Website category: jobs
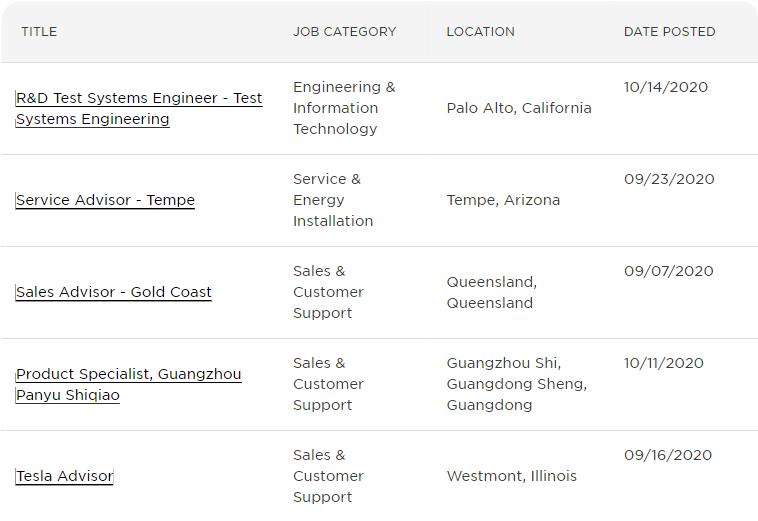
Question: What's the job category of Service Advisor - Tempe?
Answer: Service & Energy Installation

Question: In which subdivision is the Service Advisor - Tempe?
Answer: Service & Energy Installation

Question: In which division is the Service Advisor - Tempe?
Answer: Service & Energy Installation

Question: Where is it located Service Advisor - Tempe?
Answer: Service & Energy Installation

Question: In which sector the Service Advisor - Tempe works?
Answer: Service & Energy Installation

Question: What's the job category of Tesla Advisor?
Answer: Sales & Customer Support

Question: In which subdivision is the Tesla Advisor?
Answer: Sales & Customer Support

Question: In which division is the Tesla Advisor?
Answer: Sales & Customer Support

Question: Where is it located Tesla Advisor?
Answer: Sales & Customer Support

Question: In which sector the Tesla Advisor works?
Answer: Sales & Customer Support

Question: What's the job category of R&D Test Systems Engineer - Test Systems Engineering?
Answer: Engineering & Information Technology

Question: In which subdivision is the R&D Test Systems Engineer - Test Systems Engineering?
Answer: Engineering & Information Technology

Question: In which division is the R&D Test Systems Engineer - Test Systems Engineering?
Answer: Engineering & Information Technology

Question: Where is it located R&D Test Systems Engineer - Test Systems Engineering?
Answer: Engineering & Information Technology

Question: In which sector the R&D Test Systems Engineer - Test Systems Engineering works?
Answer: Engineering & Information Technology

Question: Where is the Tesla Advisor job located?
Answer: Westmont, Illinois

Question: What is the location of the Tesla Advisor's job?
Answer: Westmont, Illinois

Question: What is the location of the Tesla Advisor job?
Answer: Westmont, Illinois

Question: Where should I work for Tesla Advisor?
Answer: Westmont, Illinois

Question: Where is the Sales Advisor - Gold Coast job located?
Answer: Queensland, Queensland

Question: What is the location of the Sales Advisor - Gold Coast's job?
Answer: Queensland, Queensland

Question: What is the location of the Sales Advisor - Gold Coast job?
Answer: Queensland, Queensland

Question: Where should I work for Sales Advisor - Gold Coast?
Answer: Queensland, Queensland

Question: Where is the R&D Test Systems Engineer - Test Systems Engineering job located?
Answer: Palo Alto, California

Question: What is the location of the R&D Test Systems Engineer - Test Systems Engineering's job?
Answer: Palo Alto, California

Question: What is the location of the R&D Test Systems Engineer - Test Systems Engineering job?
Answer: Palo Alto, California

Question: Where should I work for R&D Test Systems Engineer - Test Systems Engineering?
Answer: Palo Alto, California

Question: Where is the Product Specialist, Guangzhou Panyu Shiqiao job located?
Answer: Guangzhou Shi, Guangdong Sheng, Guangdong

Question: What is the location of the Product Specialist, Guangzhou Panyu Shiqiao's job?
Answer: Guangzhou Shi, Guangdong Sheng, Guangdong

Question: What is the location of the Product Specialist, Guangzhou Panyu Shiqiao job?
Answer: Guangzhou Shi, Guangdong Sheng, Guangdong

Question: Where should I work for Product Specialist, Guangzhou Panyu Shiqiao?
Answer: Guangzhou Shi, Guangdong Sheng, Guangdong

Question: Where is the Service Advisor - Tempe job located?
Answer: Tempe, Arizona

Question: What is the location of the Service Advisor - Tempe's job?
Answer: Tempe, Arizona

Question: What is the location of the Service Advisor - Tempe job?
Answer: Tempe, Arizona

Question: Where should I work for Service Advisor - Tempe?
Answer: Tempe, Arizona

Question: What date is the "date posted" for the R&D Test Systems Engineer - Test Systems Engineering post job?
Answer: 10/14/2020

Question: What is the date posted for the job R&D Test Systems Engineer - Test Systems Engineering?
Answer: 10/14/2020

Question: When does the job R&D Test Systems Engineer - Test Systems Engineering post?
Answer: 10/14/2020

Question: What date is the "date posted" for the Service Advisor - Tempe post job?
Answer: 09/23/2020

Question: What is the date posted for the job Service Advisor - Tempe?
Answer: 09/23/2020

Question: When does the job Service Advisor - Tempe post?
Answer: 09/23/2020

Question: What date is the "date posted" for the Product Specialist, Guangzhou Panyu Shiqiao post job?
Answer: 10/11/2020

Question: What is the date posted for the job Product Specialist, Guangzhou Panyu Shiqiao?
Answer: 10/11/2020

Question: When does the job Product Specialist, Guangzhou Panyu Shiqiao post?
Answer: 10/11/2020

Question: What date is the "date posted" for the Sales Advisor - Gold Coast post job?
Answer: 09/07/2020

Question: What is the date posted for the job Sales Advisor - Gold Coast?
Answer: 09/07/2020

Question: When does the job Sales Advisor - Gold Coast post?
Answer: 09/07/2020

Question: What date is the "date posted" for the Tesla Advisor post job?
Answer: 09/16/2020

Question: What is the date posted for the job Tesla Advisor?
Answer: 09/16/2020

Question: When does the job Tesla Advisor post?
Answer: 09/16/2020

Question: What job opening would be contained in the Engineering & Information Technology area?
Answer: R&D Test Systems Engineer - Test Systems Engineering

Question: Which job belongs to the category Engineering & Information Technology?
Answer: R&D Test Systems Engineer - Test Systems Engineering

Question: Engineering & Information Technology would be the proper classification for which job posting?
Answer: R&D Test Systems Engineer - Test Systems Engineering

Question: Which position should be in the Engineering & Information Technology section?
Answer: R&D Test Systems Engineer - Test Systems Engineering

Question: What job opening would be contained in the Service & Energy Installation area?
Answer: Service Advisor - Tempe

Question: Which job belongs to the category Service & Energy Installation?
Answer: Service Advisor - Tempe

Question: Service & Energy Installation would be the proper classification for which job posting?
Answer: Service Advisor - Tempe

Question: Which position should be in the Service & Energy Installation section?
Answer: Service Advisor - Tempe

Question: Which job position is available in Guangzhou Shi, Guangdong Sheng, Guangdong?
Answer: Product Specialist, Guangzhou Panyu Shiqiao

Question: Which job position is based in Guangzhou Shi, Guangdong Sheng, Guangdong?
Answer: Product Specialist, Guangzhou Panyu Shiqiao

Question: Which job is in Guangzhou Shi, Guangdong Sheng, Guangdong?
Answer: Product Specialist, Guangzhou Panyu Shiqiao

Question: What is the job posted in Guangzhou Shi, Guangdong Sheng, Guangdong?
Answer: Product Specialist, Guangzhou Panyu Shiqiao

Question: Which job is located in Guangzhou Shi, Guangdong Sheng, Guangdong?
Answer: Product Specialist, Guangzhou Panyu Shiqiao

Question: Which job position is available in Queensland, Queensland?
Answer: Sales Advisor - Gold Coast